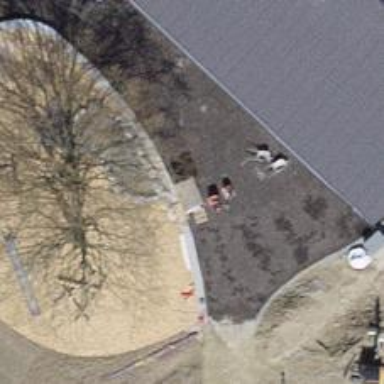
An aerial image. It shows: Playground area for leisure land.